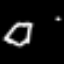
Label: octagon